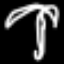
Label: palm tree